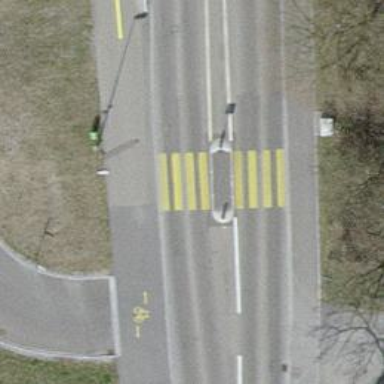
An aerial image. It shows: Uncontrolled footway crossing with markings.